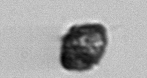
Label: Kryptoperidinium_triquetrum